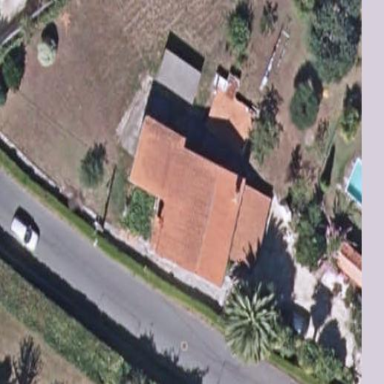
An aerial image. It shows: Simple and straightforward house.